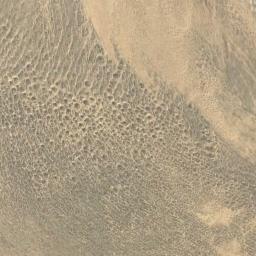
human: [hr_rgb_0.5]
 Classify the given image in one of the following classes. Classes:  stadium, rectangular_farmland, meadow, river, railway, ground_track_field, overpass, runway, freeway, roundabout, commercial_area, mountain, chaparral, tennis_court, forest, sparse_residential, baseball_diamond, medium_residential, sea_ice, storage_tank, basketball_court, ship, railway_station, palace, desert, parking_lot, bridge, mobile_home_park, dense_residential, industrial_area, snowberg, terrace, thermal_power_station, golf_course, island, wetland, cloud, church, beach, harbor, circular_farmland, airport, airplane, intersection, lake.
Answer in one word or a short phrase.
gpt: desert